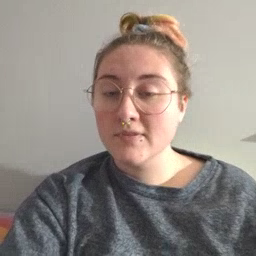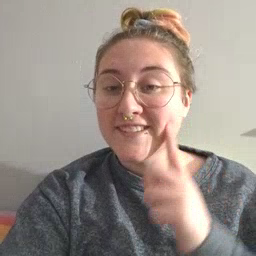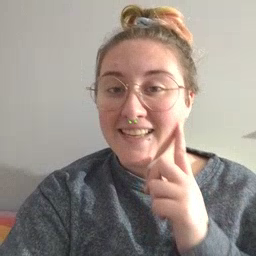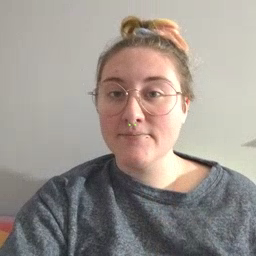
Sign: cheek